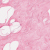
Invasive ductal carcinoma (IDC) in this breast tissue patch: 0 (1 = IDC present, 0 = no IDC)